Question: I'm building my first app with jQuery mobile and already stuck right out from the start. Below is a screen shot of what I'm after. I've blacked out the content.
How do I add a solid border round the frame that is persistent?

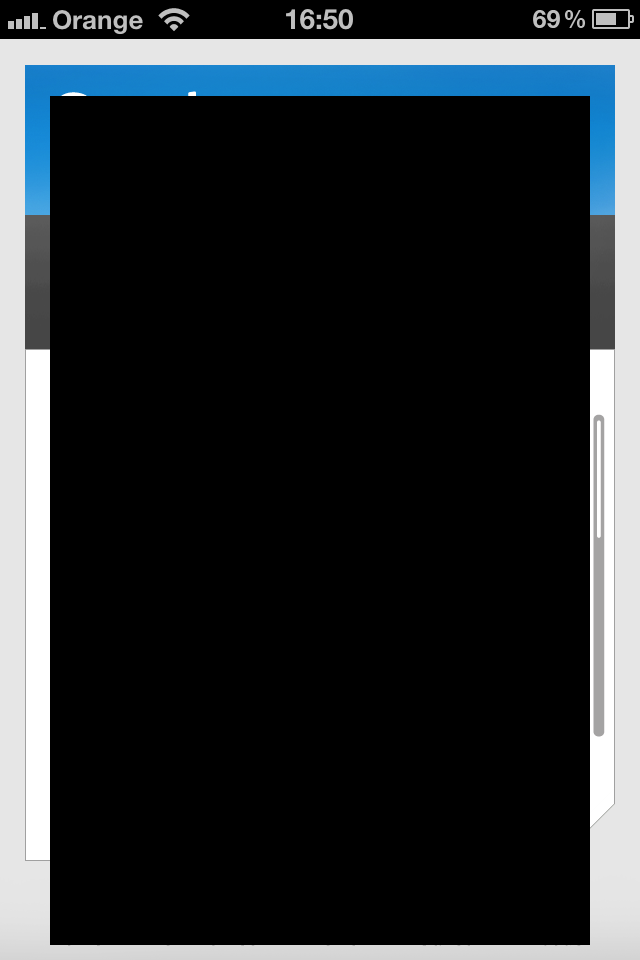
Answer: Solved it myself using:
'''
.ui-mobile [data-role="page"] {
box-sizing: border-box !important;
border: 10px solid #e6e6e6 !important;
height: 100% !important;
}
.ui-mobile [data-role="header"] {
box-sizing: border-box !important;
border: 10px solid #e6e6e6 !important;
border-bottom: none !important;
}
.ui-mobile [data-role="footer"] {
box-sizing: border-box !important;
border: 10px solid #e6e6e6 !important;
border-top: none !important;
}
'''
and
'''
<div data-role="page">
<div data-role="header" data-position="fixed" data-tap-toggle="false">
<h1>My Title</h1>
</div><!-- /header -->
<div data-role="content">
<p>Hello world</p>
</div><!-- /content -->
<div data-role="footer" data-position="fixed" data-tap-toggle="false">
<h1>My Title</h1>
</div><!-- /footer -->
</div><!-- /page -->
'''
Not run into any issues doing this so far it wouldn't surprise me if later on I run into issues with this code.